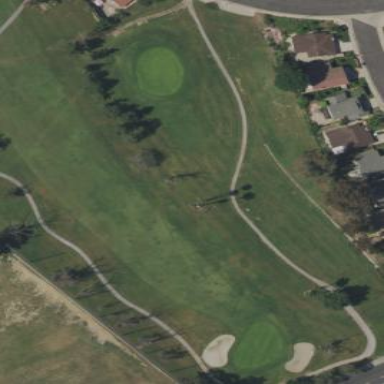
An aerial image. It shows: Golf fairway surrounded by grass.